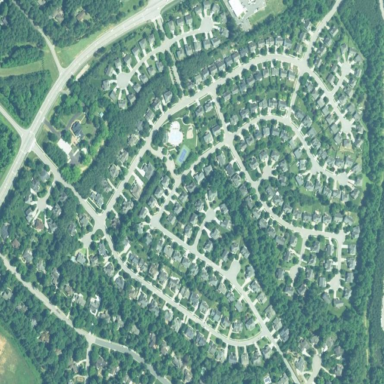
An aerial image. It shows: Residential neighbourhood.